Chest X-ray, PA view. Patient: 29 years old, sex M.
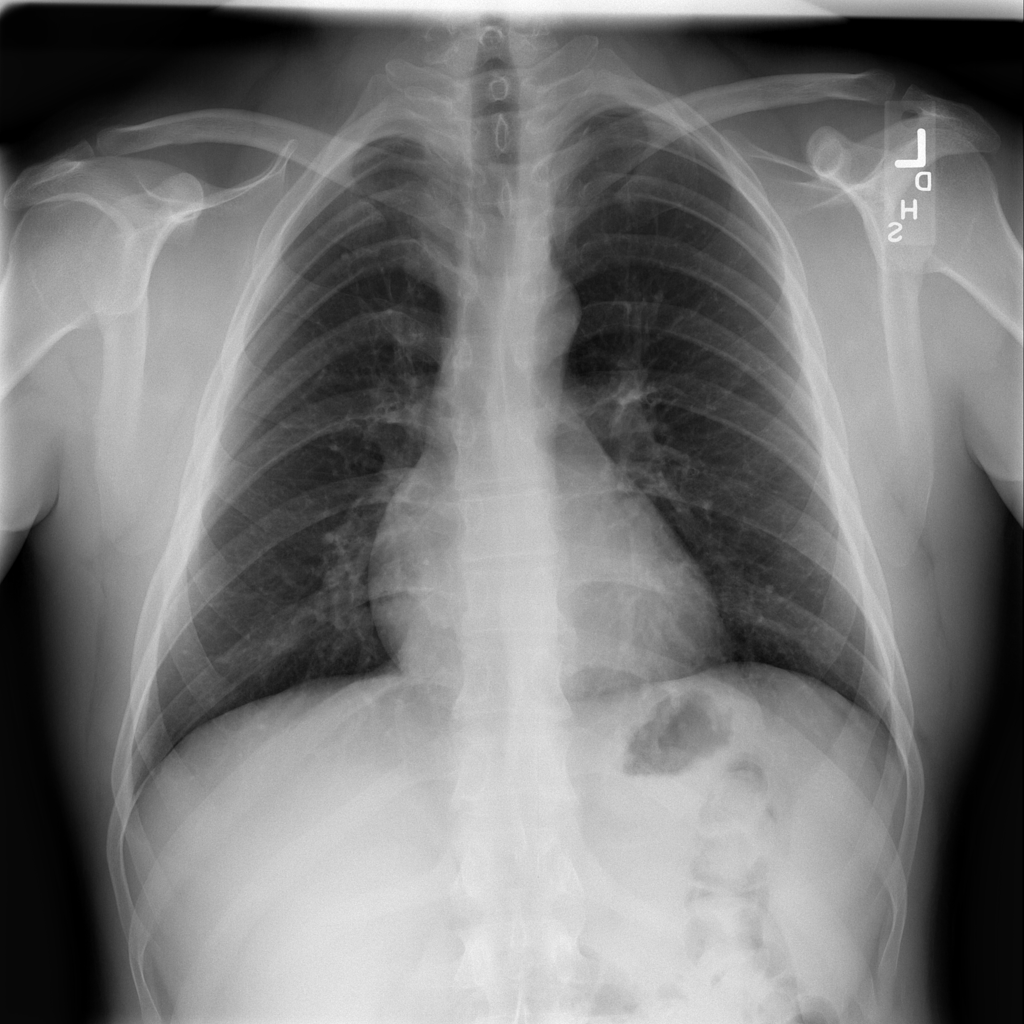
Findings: No Finding